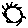
Label: sun